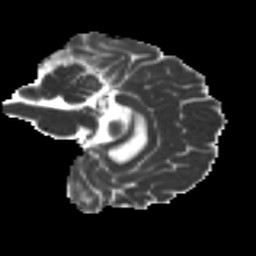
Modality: MD
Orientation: sagittal
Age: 35
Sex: female
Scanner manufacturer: ge
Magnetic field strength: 3 T
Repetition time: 7.8 s
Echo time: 0.0606 s